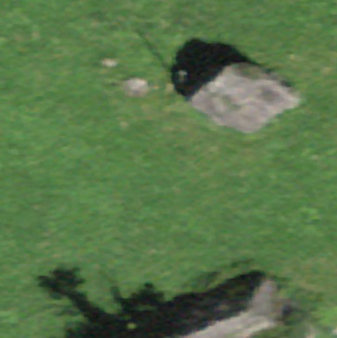
Label: bouldering_area